Field crop: maize
Growth stage: 2
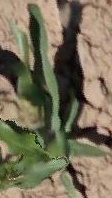
Species: maize